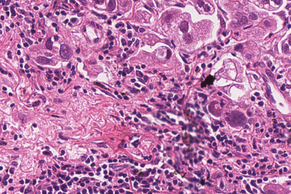
Tumor epithelial tissue: yes
Tumor-associated stroma tissue: yes
Normal tissue: no